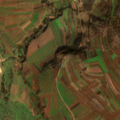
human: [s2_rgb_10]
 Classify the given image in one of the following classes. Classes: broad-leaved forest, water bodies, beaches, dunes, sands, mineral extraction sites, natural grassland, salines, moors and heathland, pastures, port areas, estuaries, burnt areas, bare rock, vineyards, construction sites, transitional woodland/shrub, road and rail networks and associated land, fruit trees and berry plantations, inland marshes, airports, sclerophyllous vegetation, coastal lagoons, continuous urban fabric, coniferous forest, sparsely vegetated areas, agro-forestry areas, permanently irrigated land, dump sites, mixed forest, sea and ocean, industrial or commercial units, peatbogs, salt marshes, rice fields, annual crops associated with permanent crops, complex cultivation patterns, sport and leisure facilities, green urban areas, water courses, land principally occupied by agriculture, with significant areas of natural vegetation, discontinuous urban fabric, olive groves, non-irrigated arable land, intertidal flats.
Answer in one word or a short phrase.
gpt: non-irrigated arable land, land principally occupied by agriculture, with significant areas of natural vegetation, natural grassland, water courses